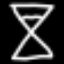
Label: hourglass